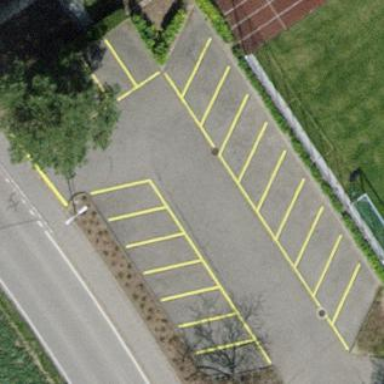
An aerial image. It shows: Asphalt street-side parking area.